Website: apple
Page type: customer-info-address
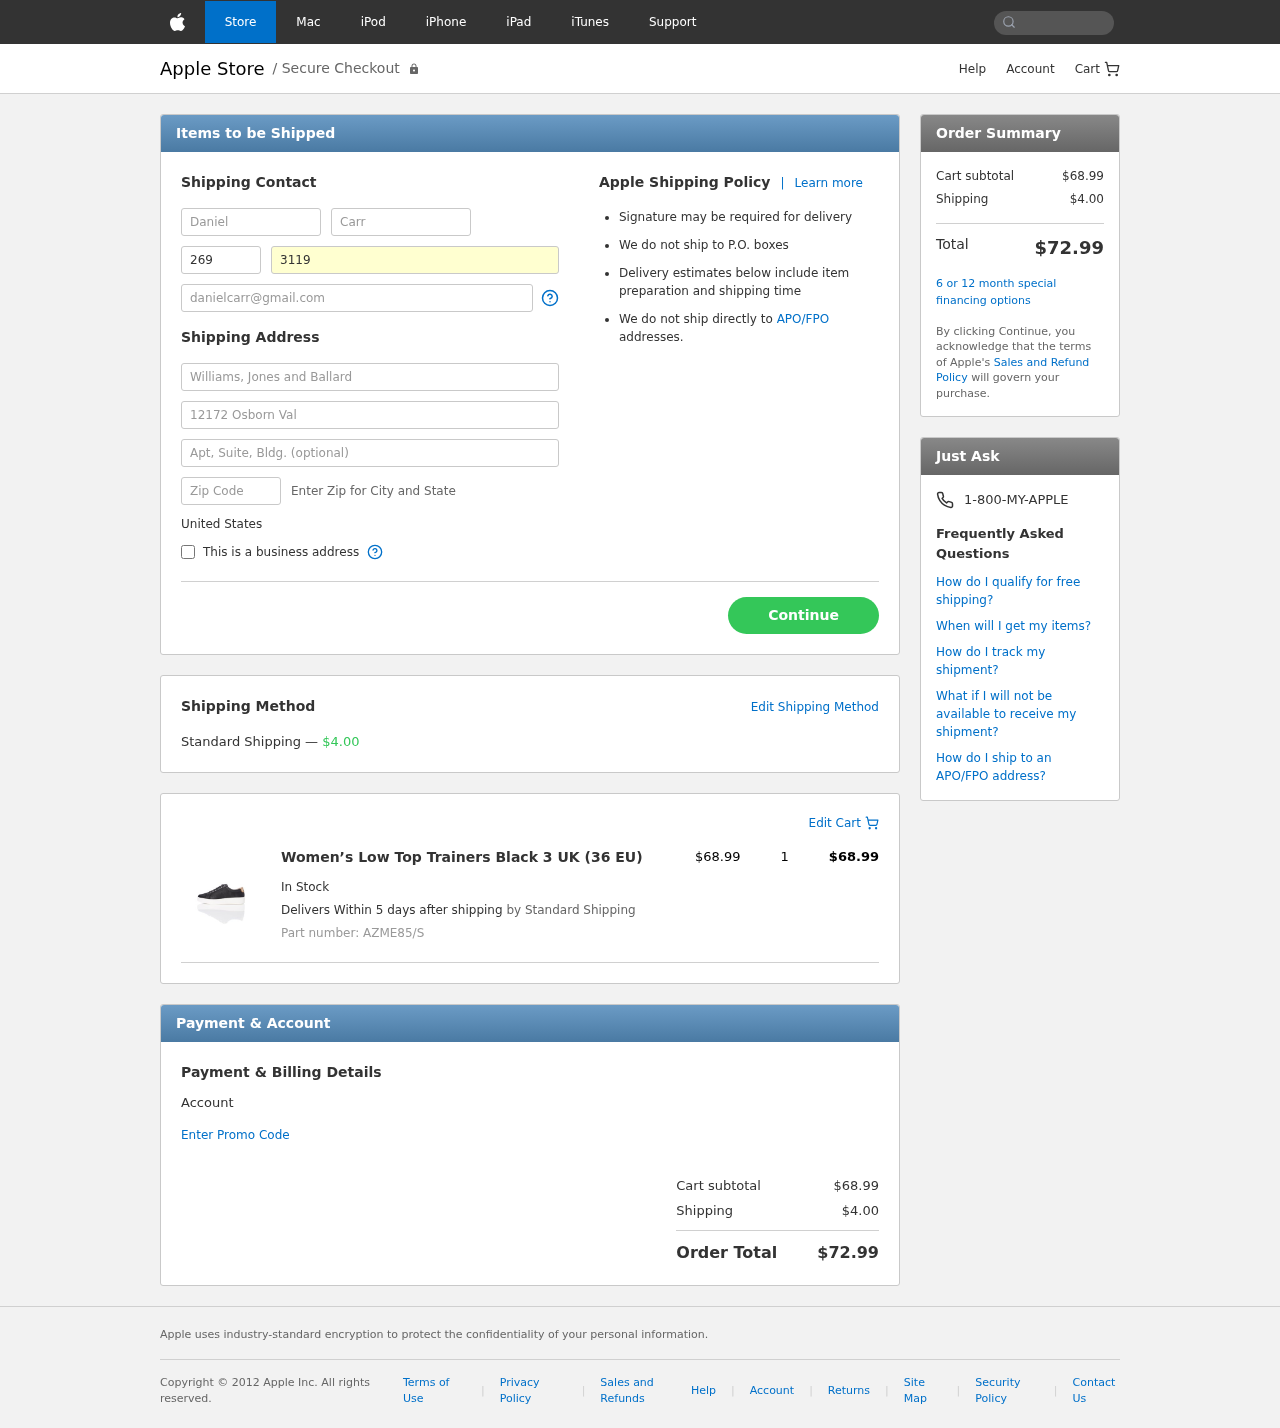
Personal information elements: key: PII_COUNTRY
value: United States
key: PII_FIRSTNAME
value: Daniel
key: PII_LASTNAME
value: Carr
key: PII_PHONE_AREA
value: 269
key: PII_PHONE_LINE
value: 3119
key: PII_EMAIL
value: danielcarr@gmail.com
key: PII_COMPANY
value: Williams, Jones and Ballard
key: PII_STREET
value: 12172 Osborn Valleys Suite 518
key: PII_POSTCODE
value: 93504
Product elements: key: PRODUCT1_NAME
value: Women’s Low Top Trainers Black 3 UK (36 EU)
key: PRODUCT1_PRICE
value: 68.99
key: PRODUCT1_QUANTITY
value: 1
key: PRODUCT1_SKU
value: AZME85/S
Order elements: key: ORDER_SHIPPING_COST
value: $4.00
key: ORDER_ITEM_TOTAL
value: $68.99
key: ORDER_SUBTOTAL
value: $68.99
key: ORDER_TOTAL
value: $72.99